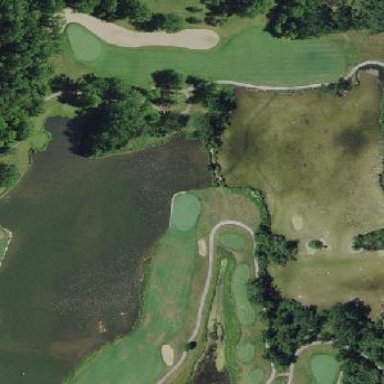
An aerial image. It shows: Water hazard on golf course. The hazard is natural water feature.